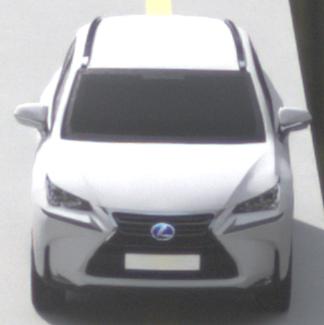
Make: Lexus
Model: NX 300h
Detailed model: NX (AZ1)
Model produced from: 2017/11
Model produced until: 2018/08
Doors: 5
Color: white
Road condition: dry road
Daytime: morning or afternoon
Contrast: low contrast